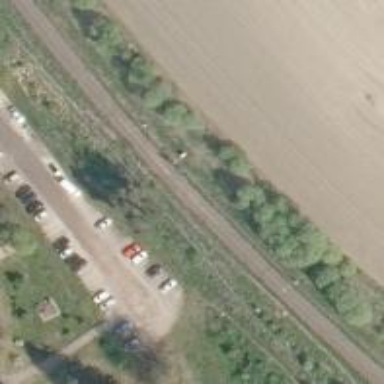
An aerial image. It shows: Railway signal.